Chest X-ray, PA view. Patient: 38 years old, sex M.
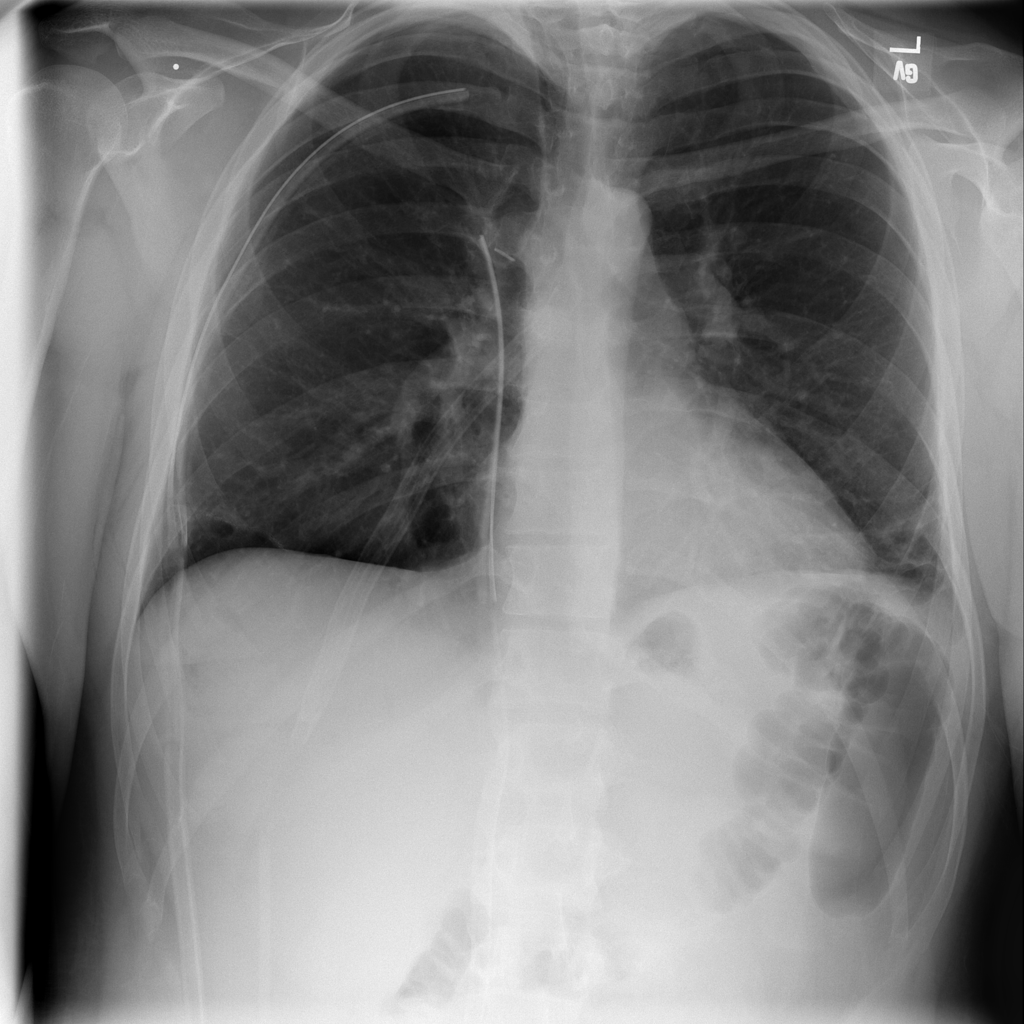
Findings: Atelectasis, Pneumothorax